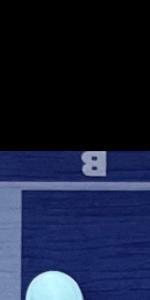
Label: Empty